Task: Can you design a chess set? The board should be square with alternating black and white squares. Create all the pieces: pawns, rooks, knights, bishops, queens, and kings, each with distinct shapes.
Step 4616:
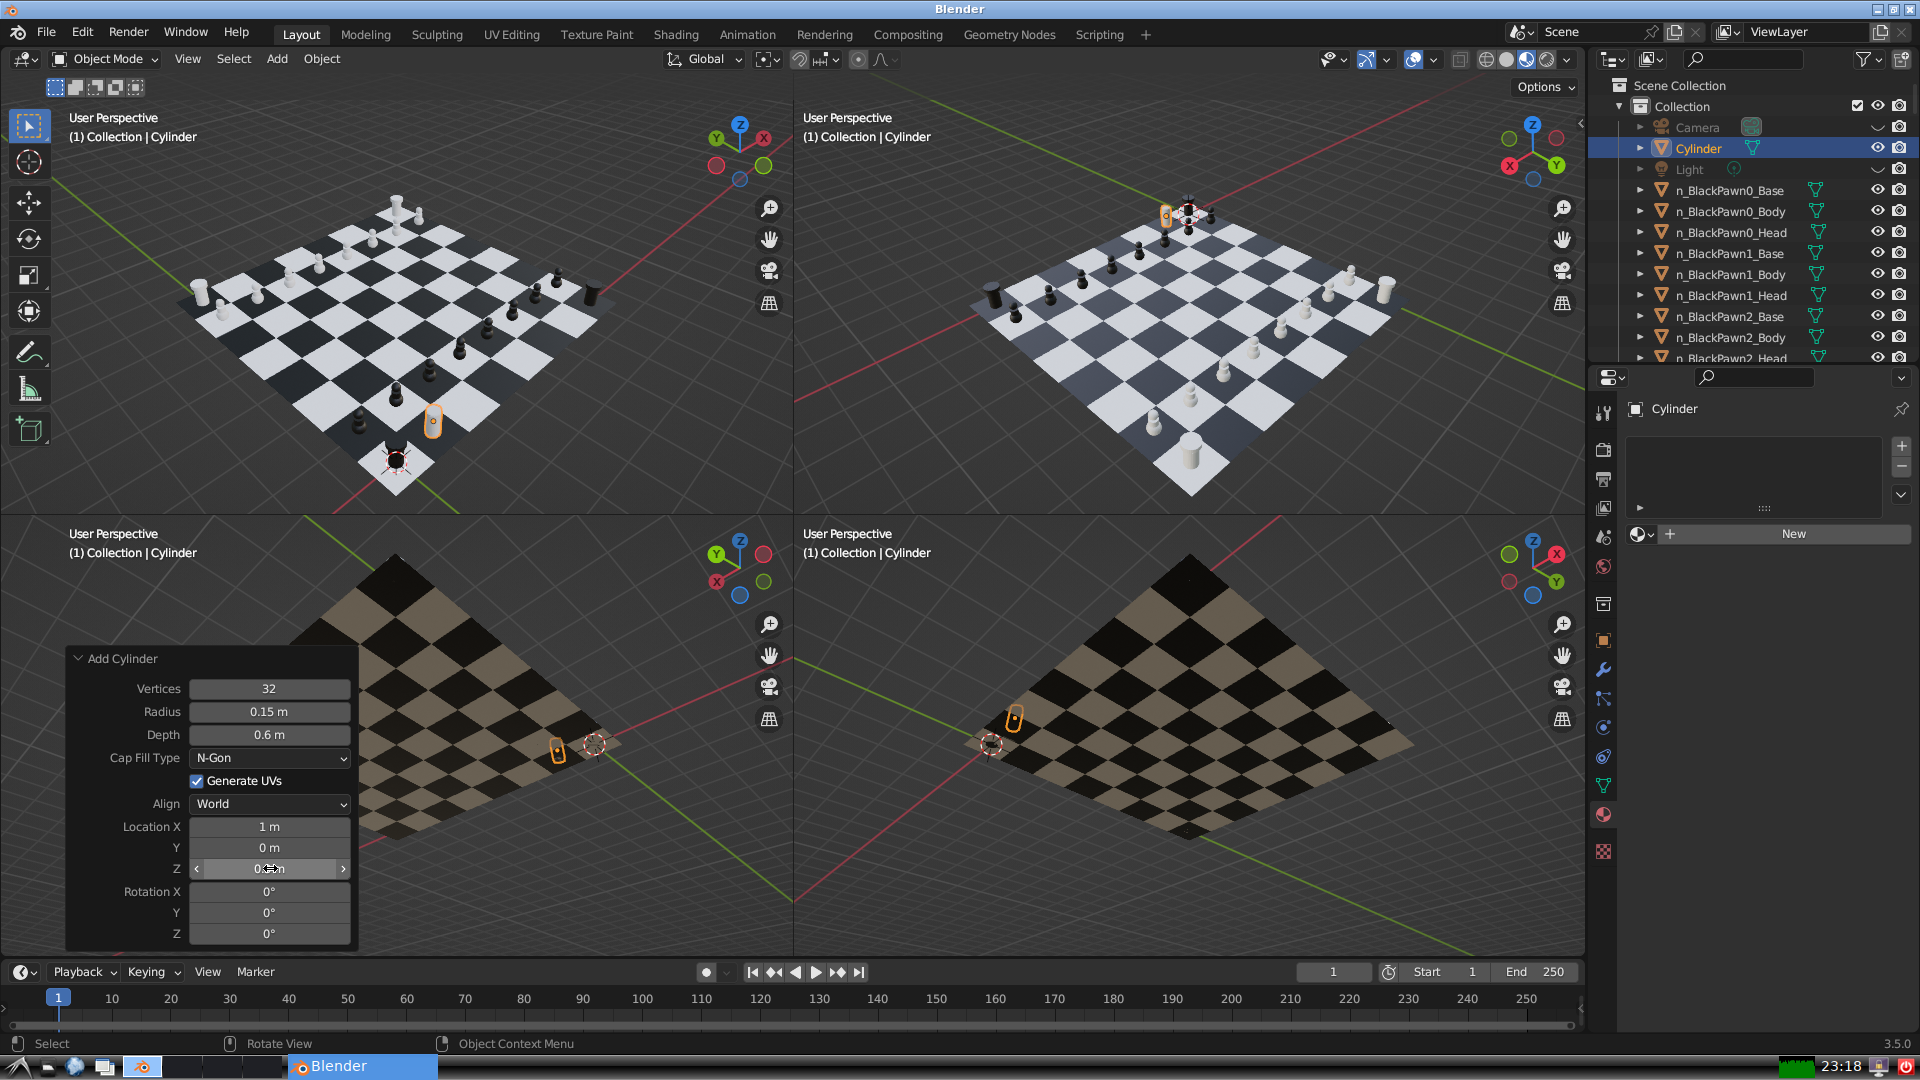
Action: {"mouse_move": [960, 540]}